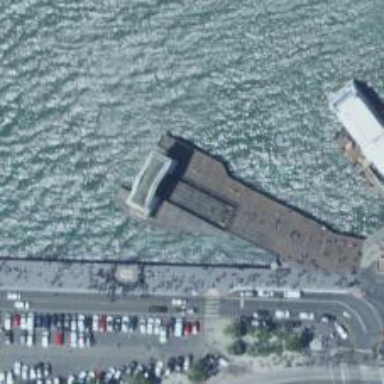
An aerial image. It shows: Man-made pier.